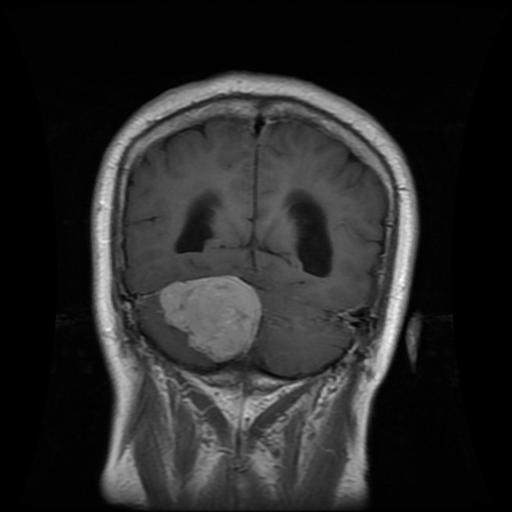
Label: meningioma